Field crop: maize
Growth stage: 2
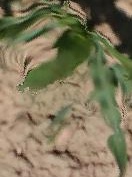
Species: maize